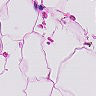
Metastatic tissue present: no